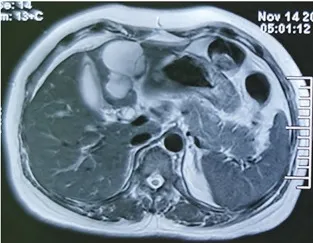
Typical images of magnetic resonance imaging of the liver lesions. (B) The T2 phase image of the liver lesions.
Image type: radiology (mri)